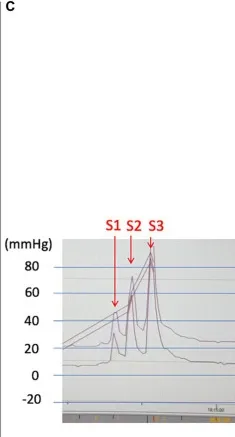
LITP and ICP curves during the three saline epidural patches (identical scales). Each procedure included an initial measurement of LITP at L3-L4. The epidural patch treatment involved three 20-ml syringe injections into the epidural space at L2-L3 (marked by arrows and annotated S1, S2, S3). (B) Second epidural patch (D20). Three epidural injections of 20-mL volume led to a transient but significant increase in LITP (max 75 mmHg), with an increase in ICP only during the third injection (max 45 mmHg).
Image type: chart (chart)